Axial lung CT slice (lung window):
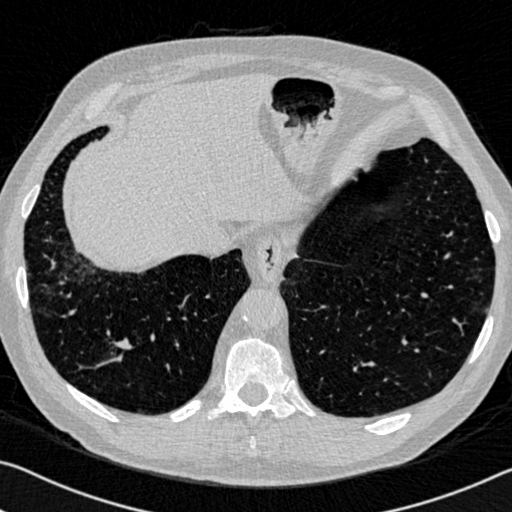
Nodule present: no